Question: I am making a program in which I want to use an 'Activity'
as a splash screen which shows a list of instruction which
i am using as a background image, a checkbox and a button.
I want that when the 'CheckBox' is 'clicked' or 'onChecked' and
then I click the button, that activity should not be seen
again at startup.

This is what I am doing but still no use
'''
CheckBox cb;
SharedPreferences sp;
Button btn;
int result;
@Override
protected void onCreate(Bundle savedInstanceState) {
super.onCreate(savedInstanceState);
setContentView(R.layout.activity_main);
btn = (Button) findViewById(R.id.button1);
cb = (CheckBox) findViewById(R.id.checkBox1);
sp = (SharedPreferences) PreferenceManager
.getDefaultSharedPreferences(this);
OnCheckedChangeListener cb1 = new OnCheckedChangeListener() {
@Override
public void onCheckedChanged(CompoundButton buttonView, boolean isChecked) {
// TODO Auto-generated method stub
if(cb.isChecked()){
}
else{
result = sp.getInt("showActivity", -1);
if(result == 0){
Intent i = new Intent();
i.setClass(MainActivity.this, SecondActivity.class);
startActivity(i);
}
}
}
};
cb.setOnCheckedChangeListener(cb1);
btn.setOnClickListener(new OnClickListener() {
@Override
public void onClick(View v) {
// TODO Auto-generated method stub
SharedPreferences.Editor editor = sp.edit();
editor.putBoolean("showActivity",cb.isChecked());
editor.commit();
Toast.makeText(getApplicationContext(), "dgdgd", Toast.LENGTH_LONG).show();
Intent i = new Intent();
i.setClass(MainActivity.this, SecondActivity.class);
startActivity(i);
}
});
}
'''
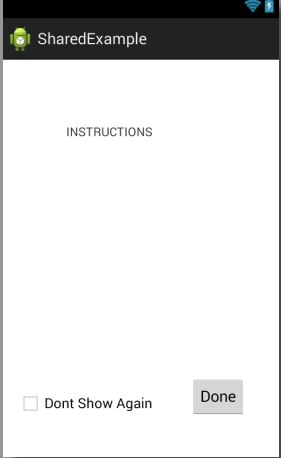
Answer: Basically you need to use 'Share-Preference' to achieve, put condition within onCreate that 'user checked initially or not' and call appropriate screen as per boolean. Try below code.
'''
public class SplashScreen extends Activity {
SharedPreferences pref;
boolean state;
@Override
protected void onCreate(Bundle savedInstanceState) {
super.onCreate(savedInstanceState);
pref = getSharedPreferences("PackageName", Context.MODE_PRIVATE);
state= pref.getBoolean("State", false);
if(state){
Intent intent= new Intent(SplashScreen.this,NextActivity.class);
startActivity(intent);
finish();
}else{
setContentView(R.layout.fragment_main);
CheckBox chk = (CheckBox)findViewById(R.id.checkBox1);
Button btn =(Button)findViewById(R.id.button1);
chk.setOnCheckedChangeListener(new OnCheckedChangeListener() {
@Override
public void onCheckedChanged(CompoundButton buttonView, boolean isChecked) {
if(isChecked){
state=true;
}else{
state=false;
}
}
});
btn.setOnClickListener(new OnClickListener() {
@Override
public void onClick(View v) {
Editor edit= pref.edit();
edit.putBoolean("State", state);
edit.commit();
Intent intent= new Intent(SplashScreen.this,NextActivity.class);
startActivity(intent);
}
});
}
}
}
'''